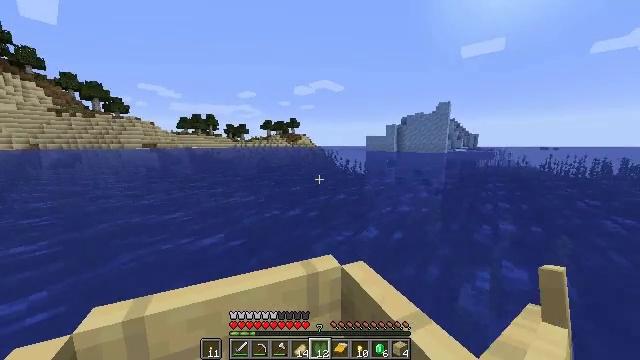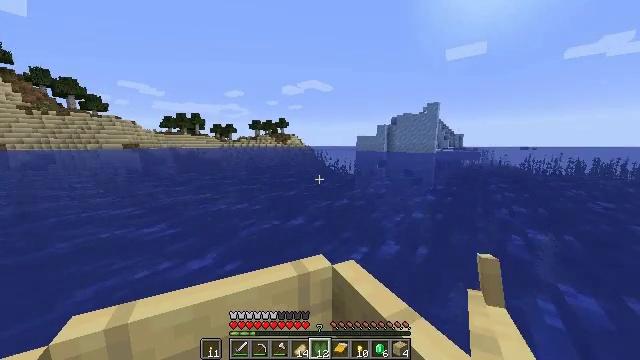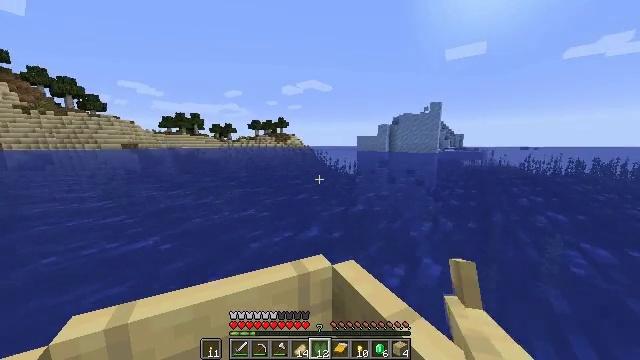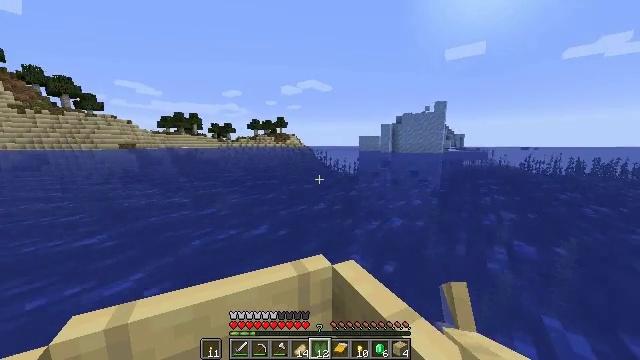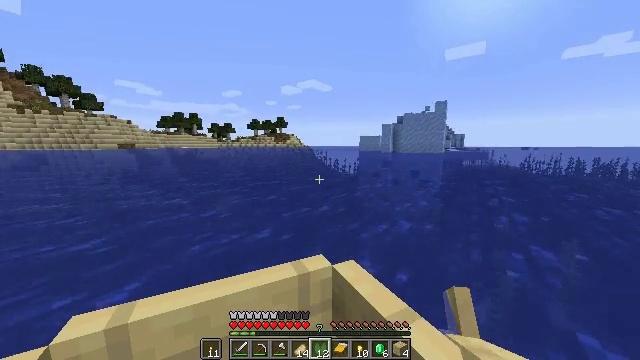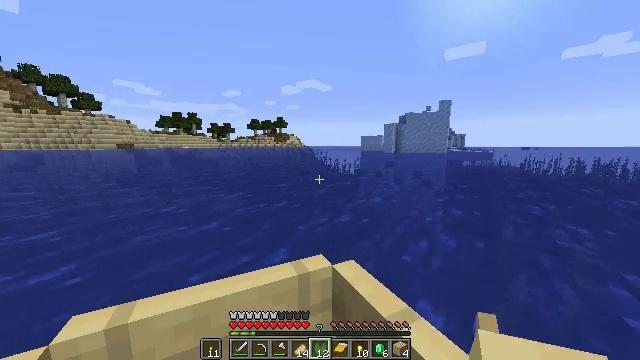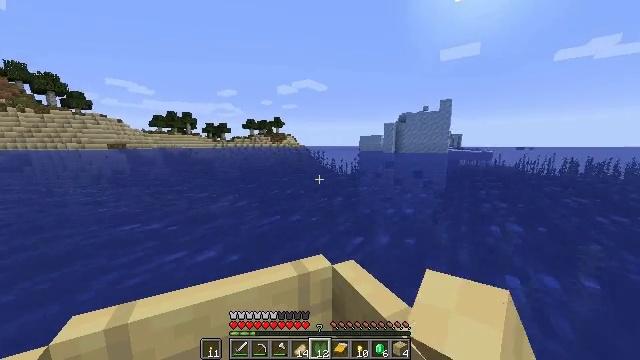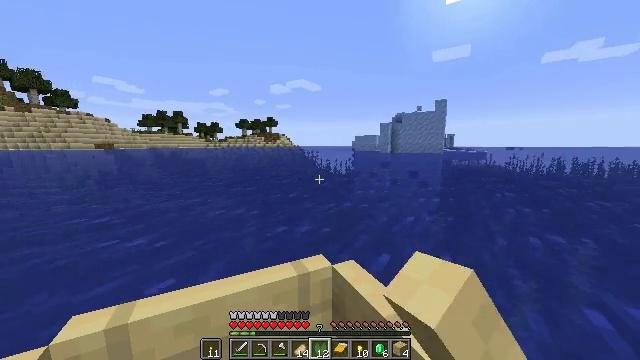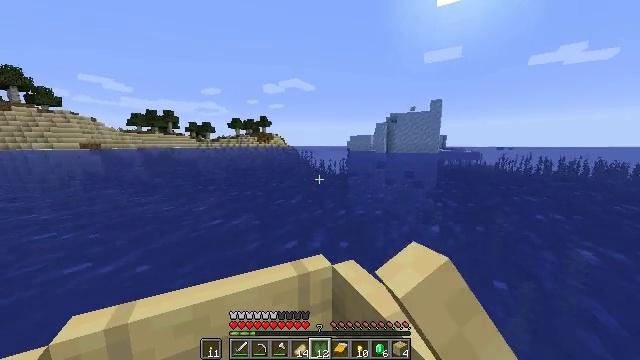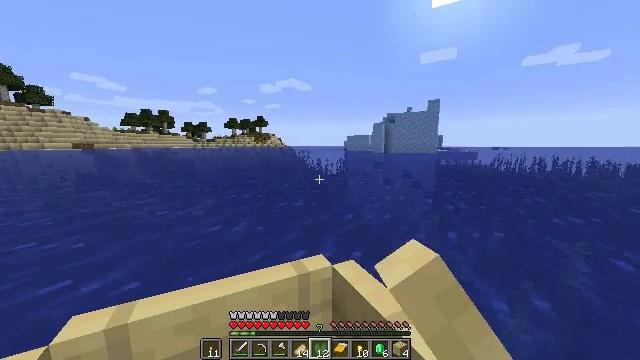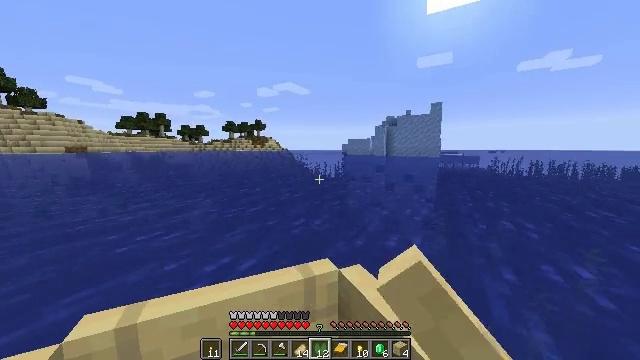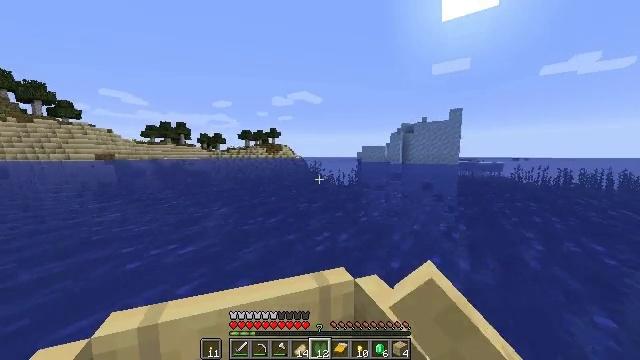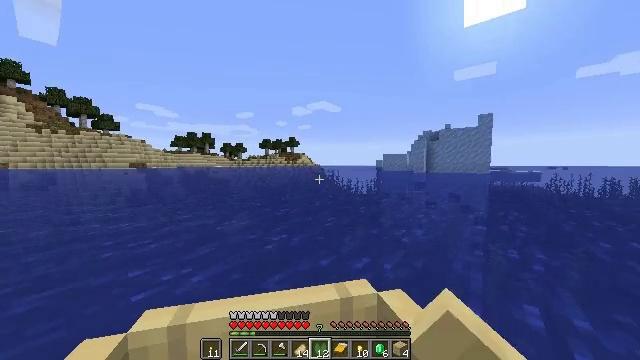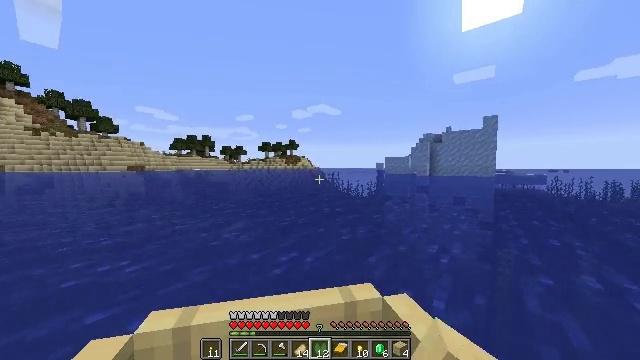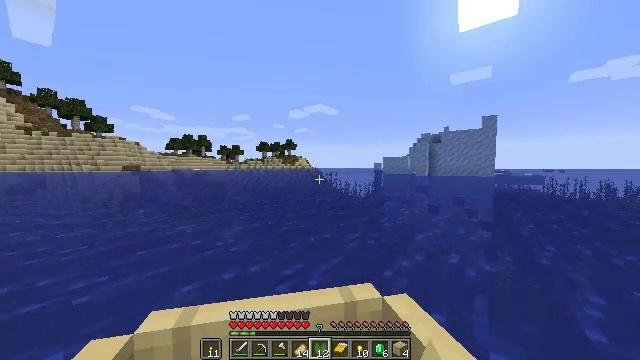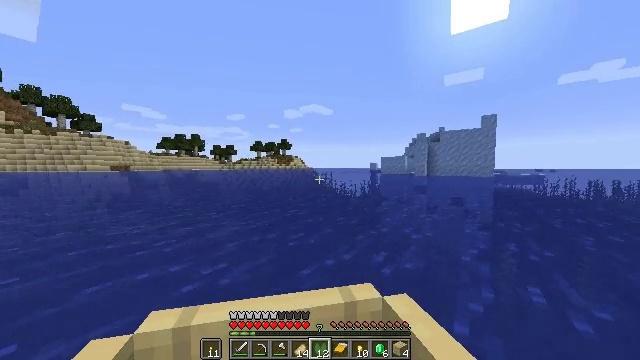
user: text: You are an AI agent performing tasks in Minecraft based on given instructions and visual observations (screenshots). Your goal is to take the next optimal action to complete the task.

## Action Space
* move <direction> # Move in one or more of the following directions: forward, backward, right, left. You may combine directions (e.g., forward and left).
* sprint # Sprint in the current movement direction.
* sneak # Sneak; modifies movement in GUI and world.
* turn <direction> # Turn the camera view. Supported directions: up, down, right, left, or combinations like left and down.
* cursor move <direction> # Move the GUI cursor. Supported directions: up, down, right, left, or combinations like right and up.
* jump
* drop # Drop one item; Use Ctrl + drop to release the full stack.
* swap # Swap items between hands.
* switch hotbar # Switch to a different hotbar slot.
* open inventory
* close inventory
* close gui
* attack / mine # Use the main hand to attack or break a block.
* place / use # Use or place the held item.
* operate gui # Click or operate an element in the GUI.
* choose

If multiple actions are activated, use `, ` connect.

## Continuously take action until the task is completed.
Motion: motion action
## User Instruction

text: Remove a lily pad from the inventory.
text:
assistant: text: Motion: move forward, sprint, turn right
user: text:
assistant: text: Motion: move forward, sprint
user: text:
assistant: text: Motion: move forward, sprint
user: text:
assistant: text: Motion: move forward, sprint
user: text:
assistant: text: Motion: move forward and move right, sprint
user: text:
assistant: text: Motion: move forward and move right, sprint
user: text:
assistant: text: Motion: move forward, sprint
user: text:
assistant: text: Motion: move forward, sprint
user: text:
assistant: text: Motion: move forward, sprint
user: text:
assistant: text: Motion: move forward, sprint, turn left
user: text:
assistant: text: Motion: move forward, sprint, turn left and up
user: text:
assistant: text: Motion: move forward, sprint, turn left and up
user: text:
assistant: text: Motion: move forward, sprint, turn left
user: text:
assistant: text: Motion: move forward, sprint
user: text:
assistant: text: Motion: move forward, sprint
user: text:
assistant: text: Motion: move forward, sprint
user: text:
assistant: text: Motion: move forward, sprint
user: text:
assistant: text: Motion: move forward, sprint, turn left
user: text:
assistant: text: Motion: move forward, sprint
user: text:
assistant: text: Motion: move forward, sprint
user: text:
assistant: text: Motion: move forward, sprint
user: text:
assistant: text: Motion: move forward, sprint
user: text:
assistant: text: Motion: move forward, sprint, turn right
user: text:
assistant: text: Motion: move forward, sprint, turn right and up
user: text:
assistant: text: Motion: move forward, sprint, turn right
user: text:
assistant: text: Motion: move forward, sprint, turn right
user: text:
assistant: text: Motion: move forward, sprint, turn right
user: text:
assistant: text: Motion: move forward, sprint, attack / mine
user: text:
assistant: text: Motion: move forward, sprint, attack / mine
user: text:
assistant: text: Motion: move forward, sprint, attack / mine